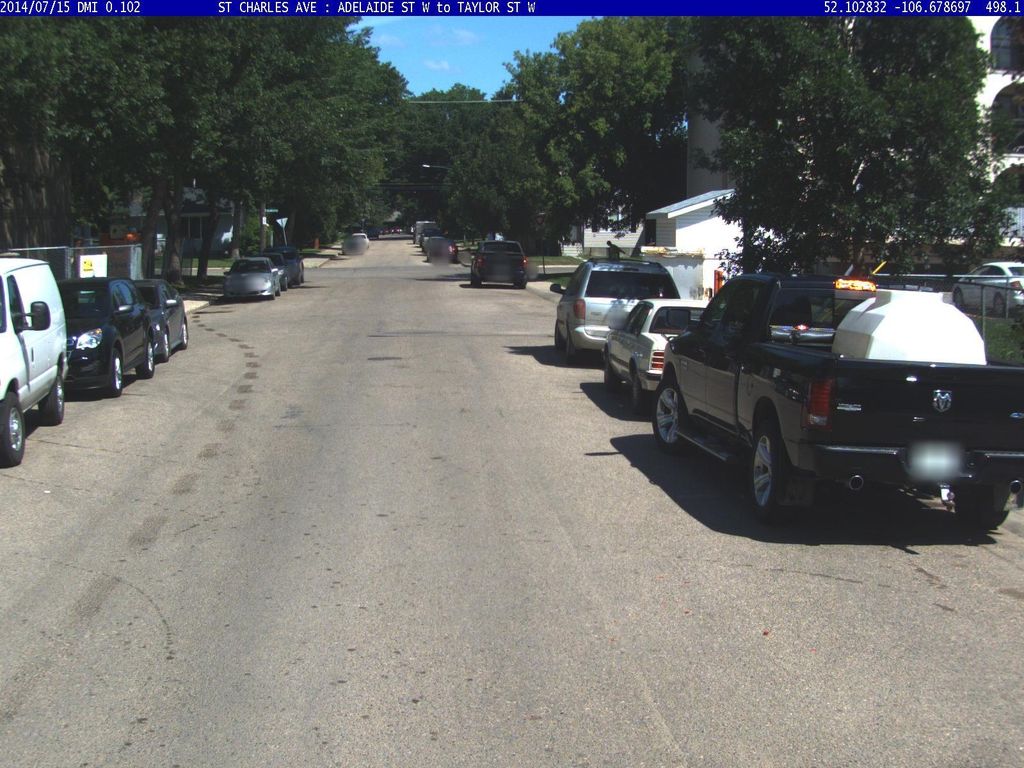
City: saskatoon